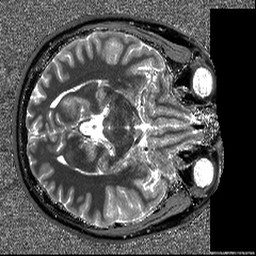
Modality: T1map
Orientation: axial
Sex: male